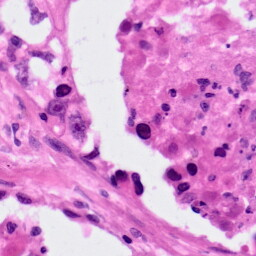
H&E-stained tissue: Lung